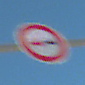
Verkehrszeichen: Ueberholverbot
Umgebung: Outdoor, Special
Tageszeit: MorningAfternoon
Wetter: Clear
Licht: Natural
Jahreszeit: NotSpecified
Kontrast: HighContrast